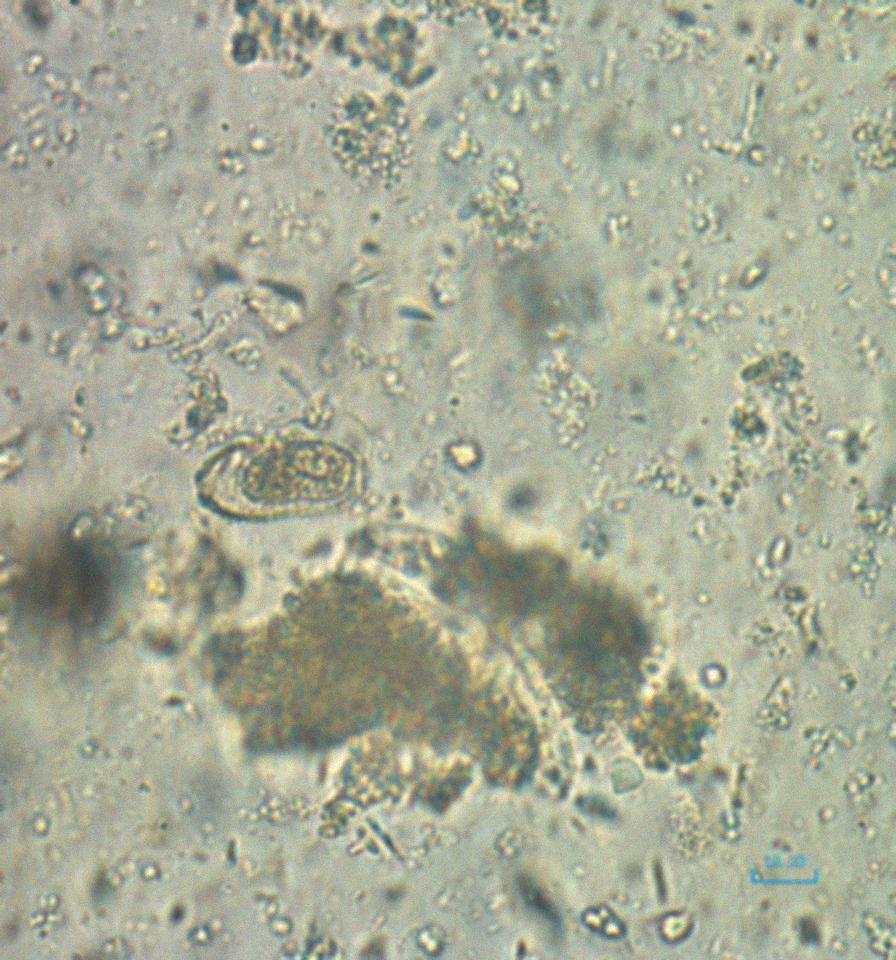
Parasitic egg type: Capillaria philippinensis